Interaction volume radius: 5 \u00c5
Interaction volume height: 20 \u00c5
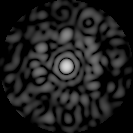
Disorder parameter: 0.737